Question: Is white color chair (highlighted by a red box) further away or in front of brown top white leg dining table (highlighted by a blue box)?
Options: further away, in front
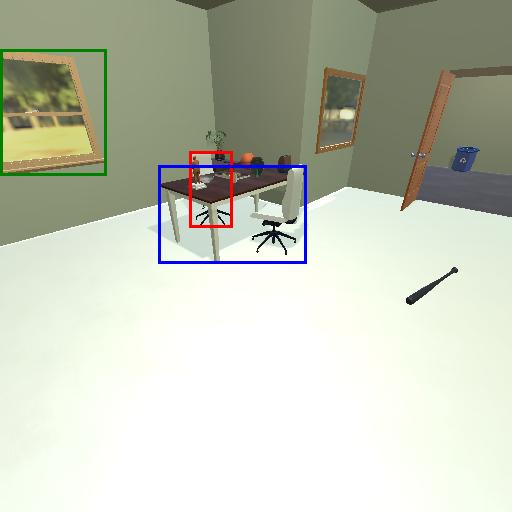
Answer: further away